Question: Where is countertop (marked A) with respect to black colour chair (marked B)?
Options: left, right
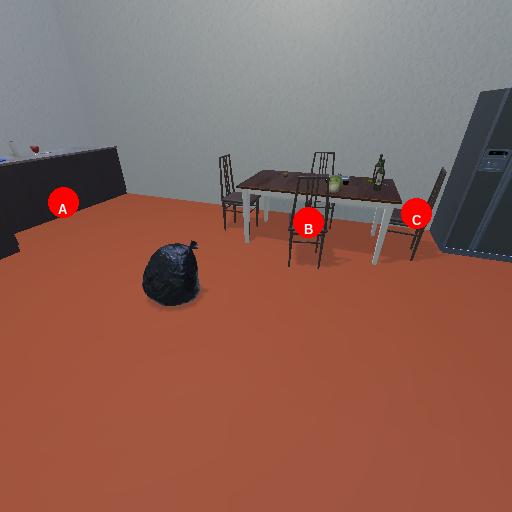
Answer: left